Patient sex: M
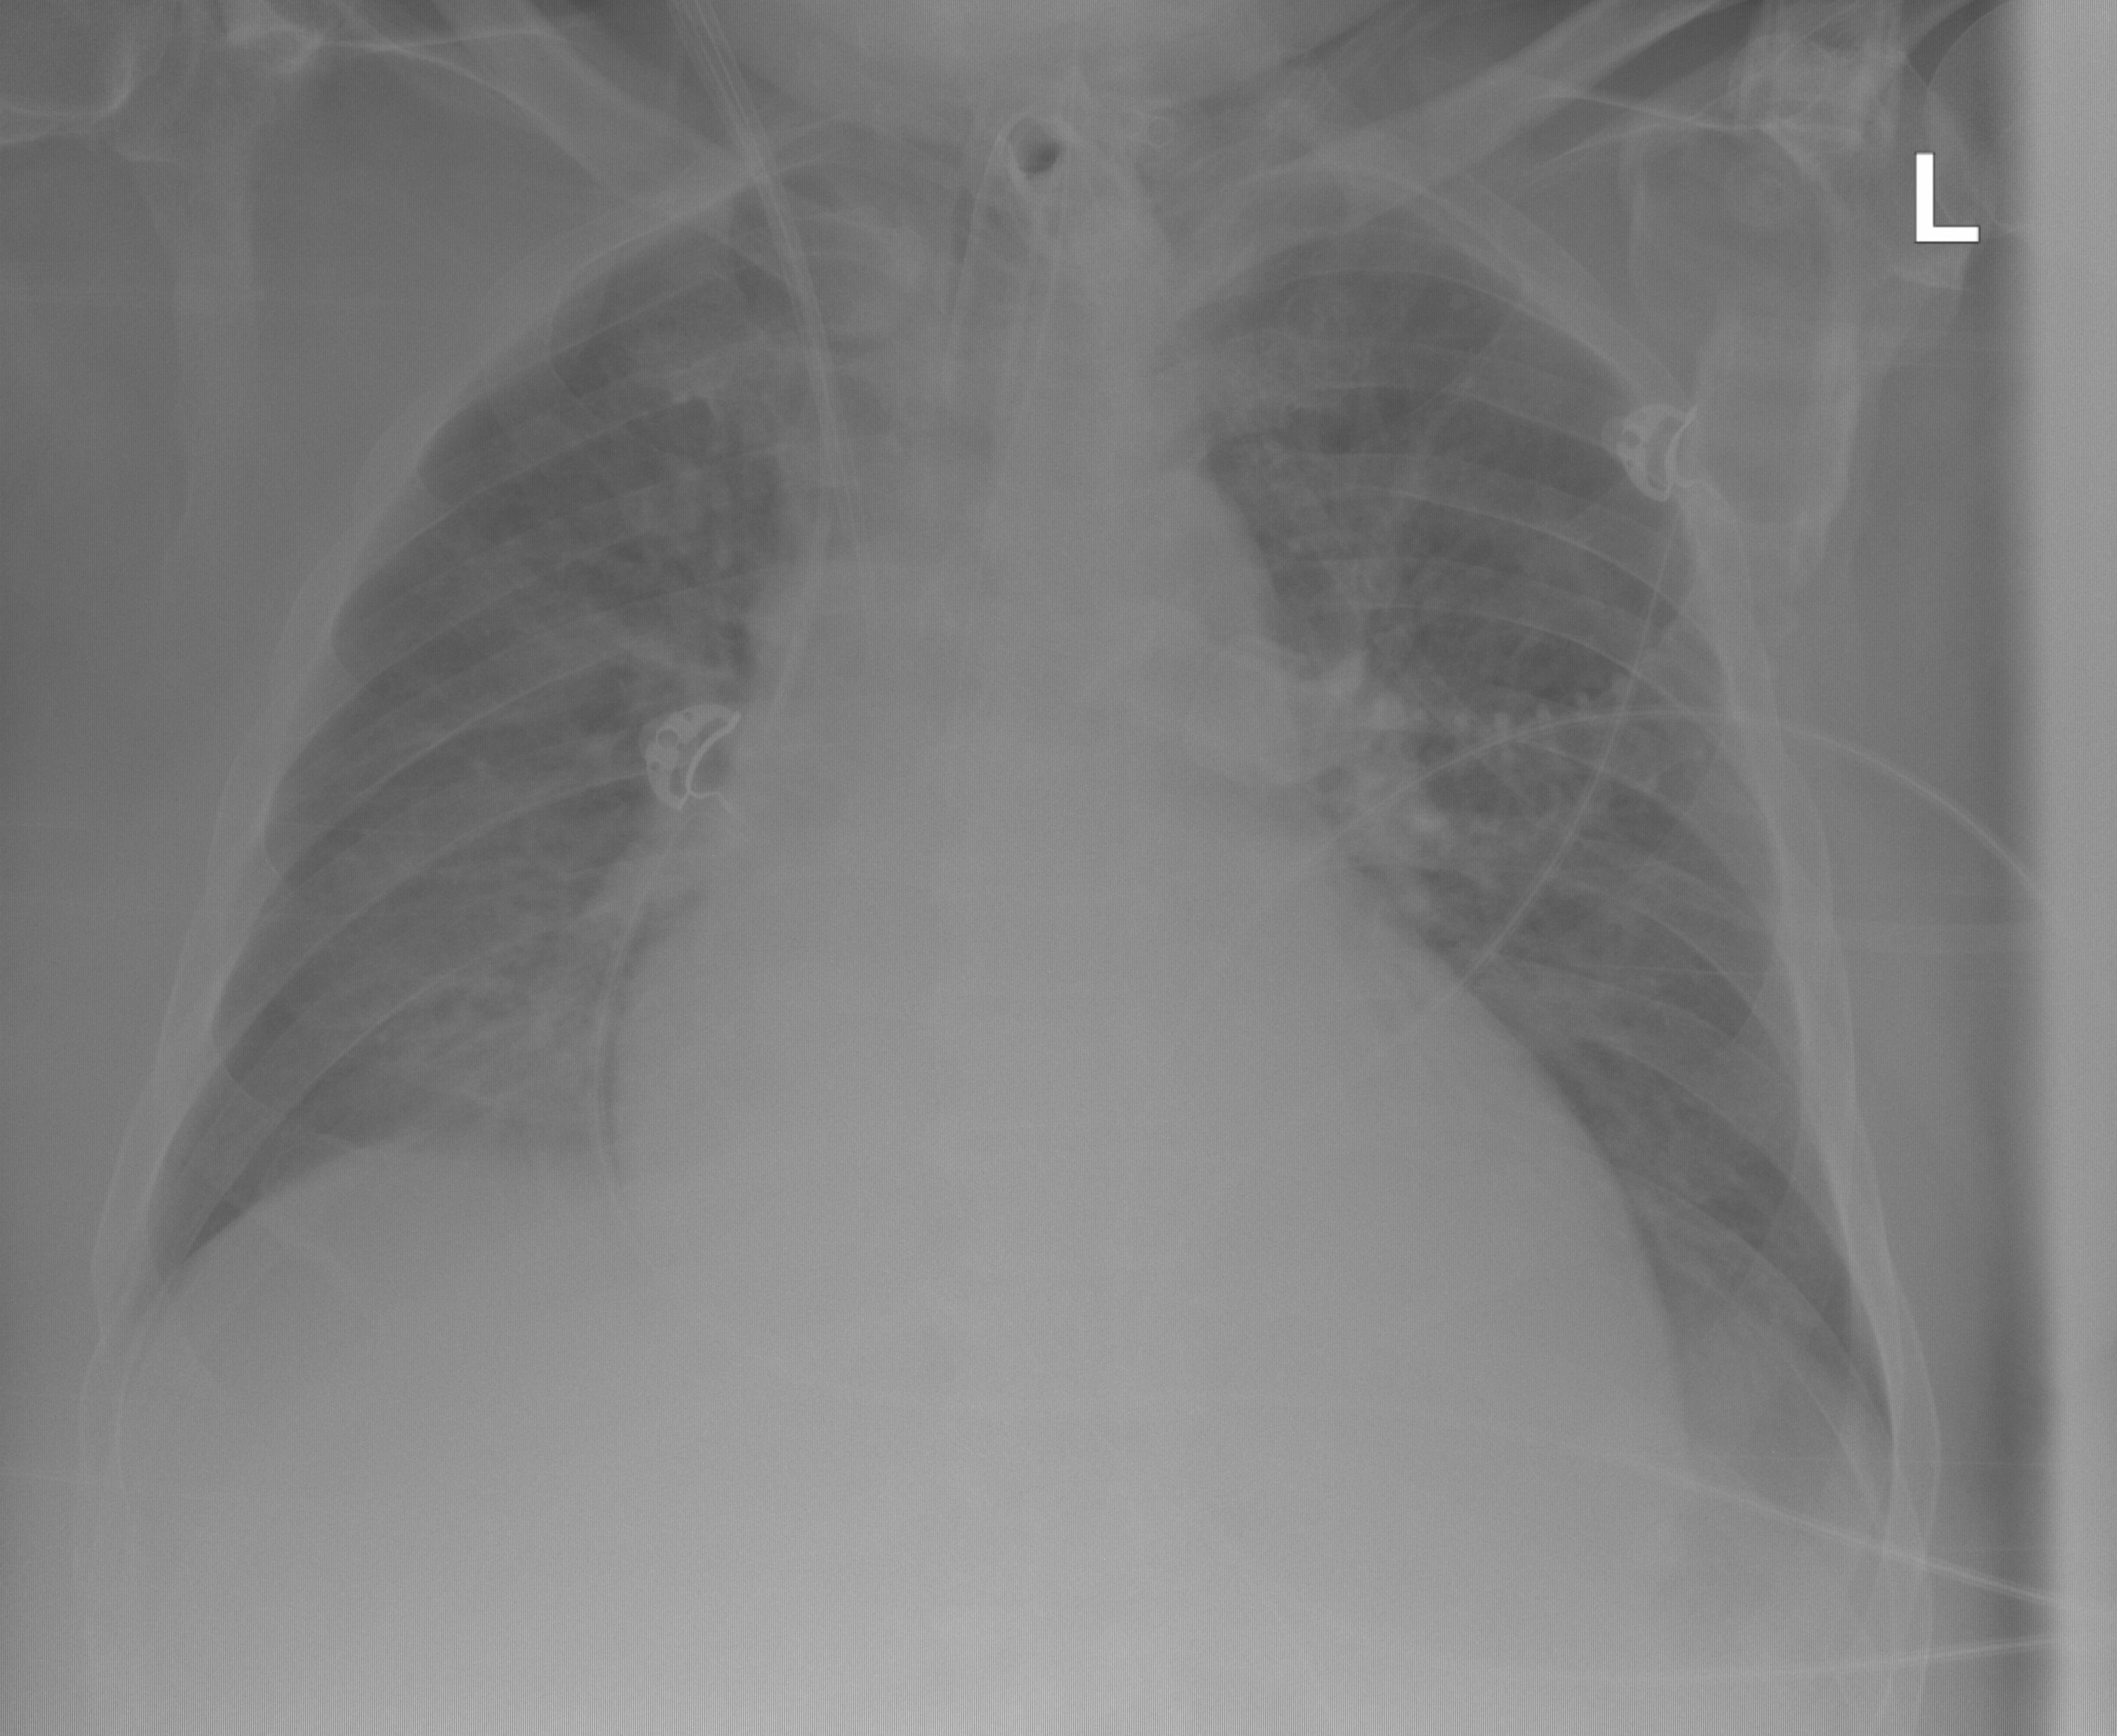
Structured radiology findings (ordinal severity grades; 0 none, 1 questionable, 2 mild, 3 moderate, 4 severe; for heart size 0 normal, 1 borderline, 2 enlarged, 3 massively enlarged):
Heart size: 2
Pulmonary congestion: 1
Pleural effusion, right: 0
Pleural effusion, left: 1
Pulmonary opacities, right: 0
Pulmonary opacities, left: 0
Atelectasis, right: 1
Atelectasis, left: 2